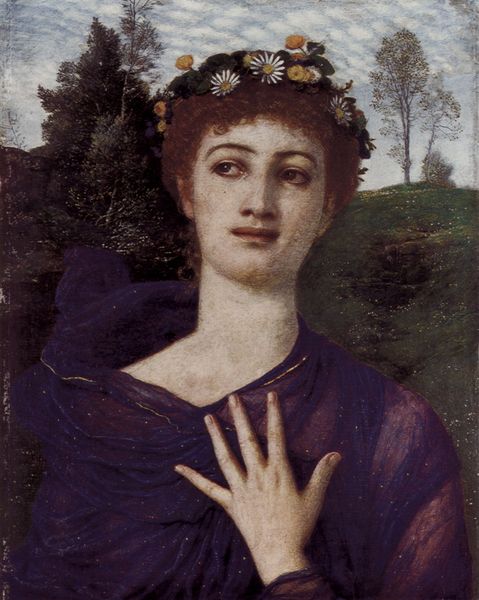
Titel: Frühling
Künstler: Arnold Böcklin
Standort: Leipzig
Institution: Museum der Bildenden Künste
Schlagwörter: baum, blau, blätter, dunkel, hand, haut, himmel, kopf, umhang, weiß, wolken, bäume, gelb, grün, impressionismus, landschaft, abend, blume, blumen, braun, brust, finger, frau, geste, haar, hell, kleid, mund, nacht, nase, ohr, blick, blüte, blüten, dame, gras, rot, schleier, tuch, wiese, wolke, symbolismus, augen, gesicht, haarschmuck, haupt, inkarnat, kleidung, trauer, bildnis, hals, portrait, porträt, öl, horizont, hügel, morgen, natur, auge, gewand, haare, kutte, mantel, pose, blatt, augenbrauen, brustbild, hald, kinn, lippen, locken, ohren, schultern, lächeln, sommer, wangen, abends, lila, violett, herbst, nacken, tannen, ölgemälde, jugendstil, detail, stuck, transparent, frühling, antike, draußen, weinen, gespreizt, hodler, allegorie, kranz, flora, jüngling, seitenblick, fingernägel, toga, böcklin, blumenkranz, bleich, frei, gänseblümchen, tunika, arnold böcklin, tränen, kaputze, fahl, kapuze, gürn, harr, tunica, erschrocken, rossetti, margeriten, haaren, gewnad, schulterstück, kamille, blau gewand, der frühling, magaritte